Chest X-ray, AP view. Patient: 15 years old, sex F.
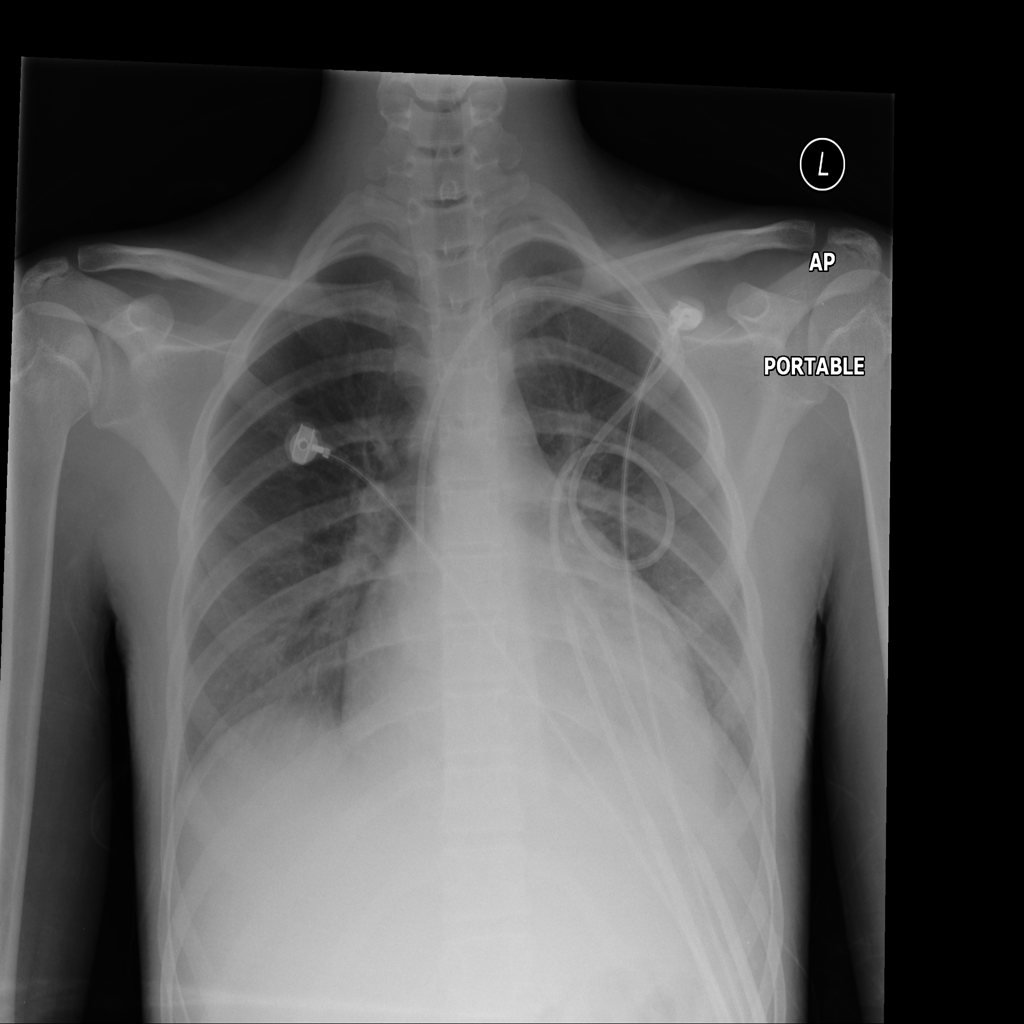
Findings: No Finding